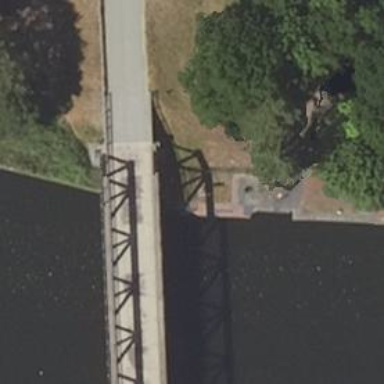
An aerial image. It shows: Unclassified road on metal bridge.